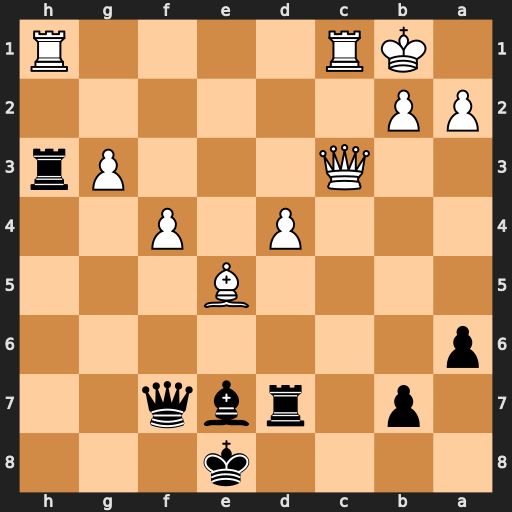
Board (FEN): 4k3/1p1rbq2/p7/4B3/3P1P2/2Q3Pr/PP6/1KR4R
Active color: b
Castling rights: -
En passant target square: -
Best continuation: Qh7+ Qc2 Rxh1 Qxh7 Rxh7